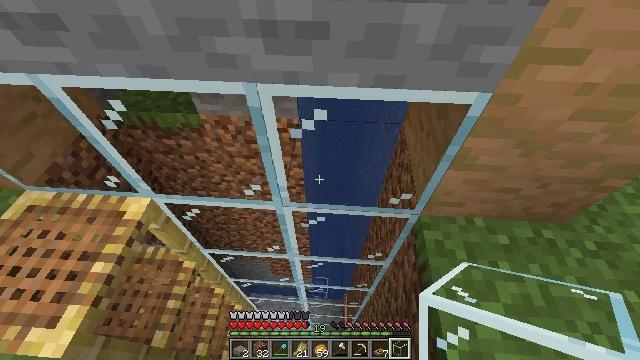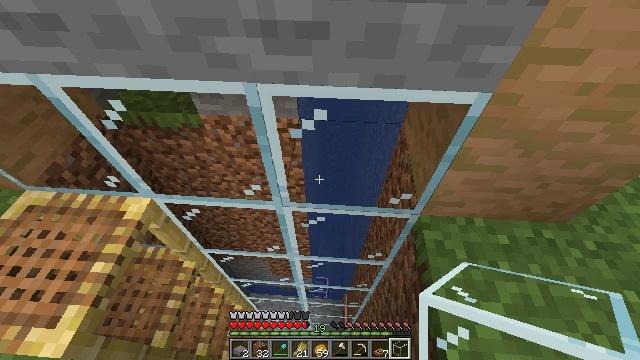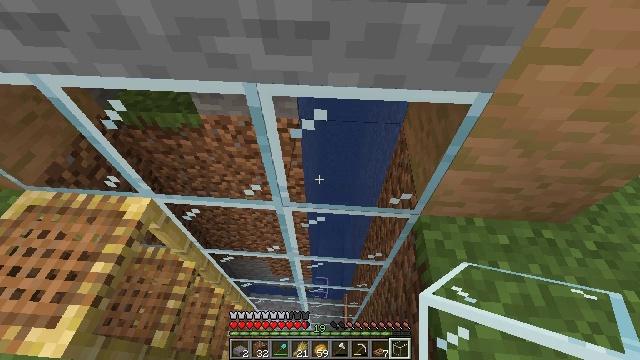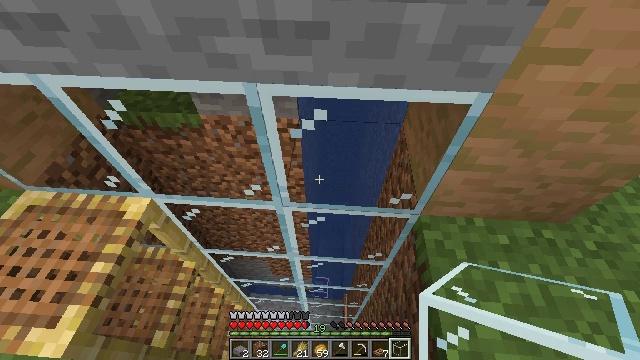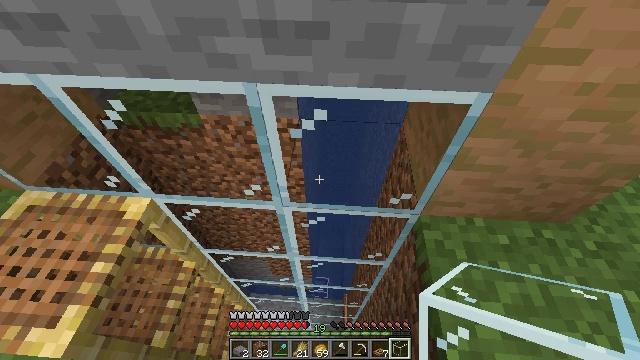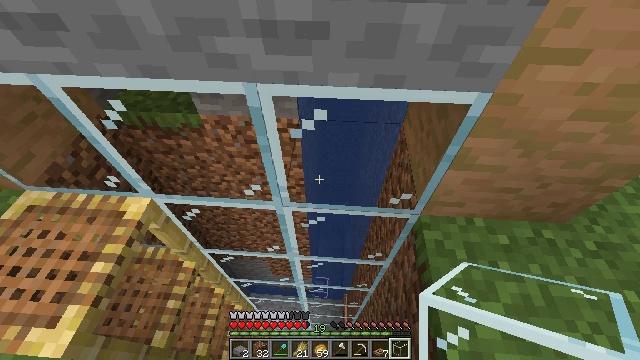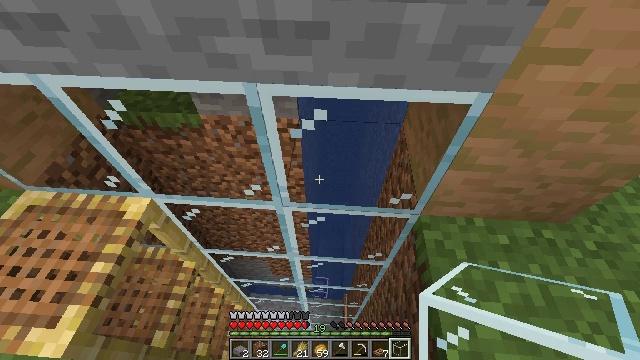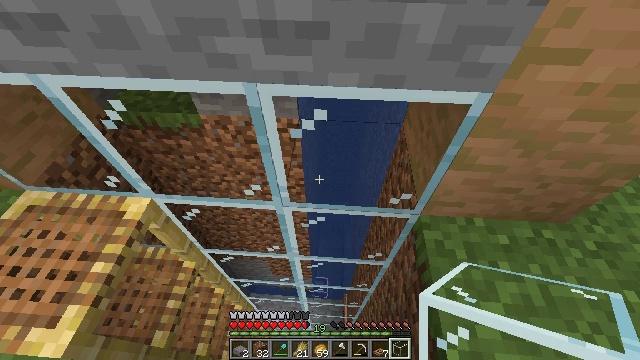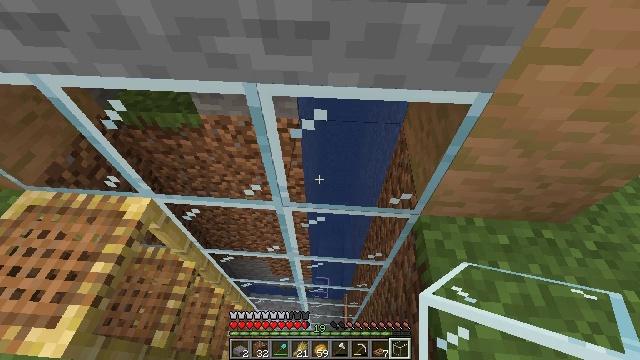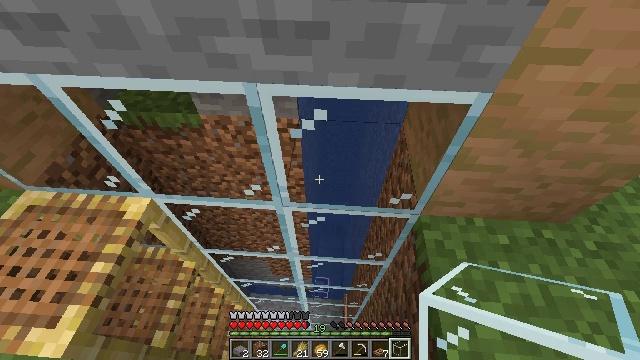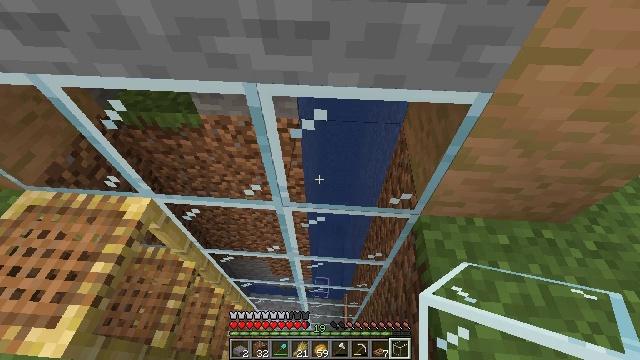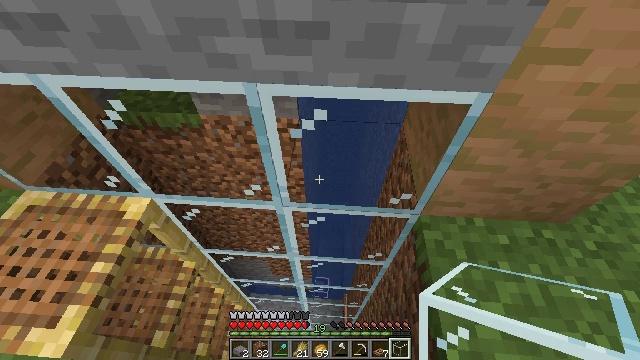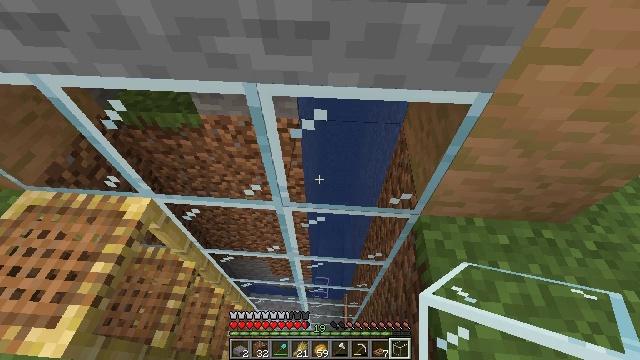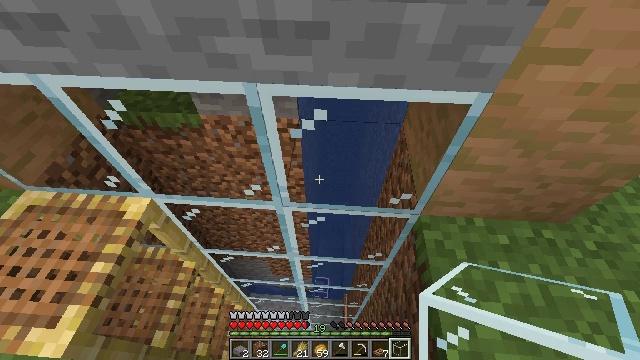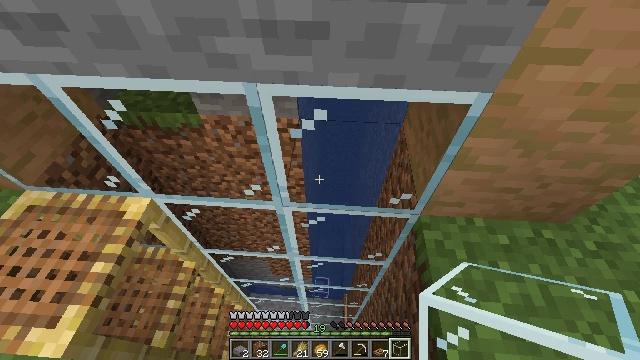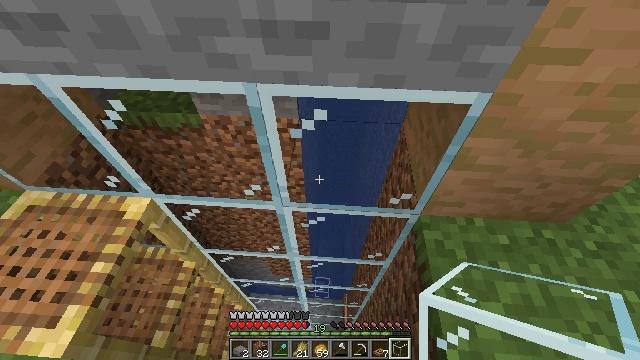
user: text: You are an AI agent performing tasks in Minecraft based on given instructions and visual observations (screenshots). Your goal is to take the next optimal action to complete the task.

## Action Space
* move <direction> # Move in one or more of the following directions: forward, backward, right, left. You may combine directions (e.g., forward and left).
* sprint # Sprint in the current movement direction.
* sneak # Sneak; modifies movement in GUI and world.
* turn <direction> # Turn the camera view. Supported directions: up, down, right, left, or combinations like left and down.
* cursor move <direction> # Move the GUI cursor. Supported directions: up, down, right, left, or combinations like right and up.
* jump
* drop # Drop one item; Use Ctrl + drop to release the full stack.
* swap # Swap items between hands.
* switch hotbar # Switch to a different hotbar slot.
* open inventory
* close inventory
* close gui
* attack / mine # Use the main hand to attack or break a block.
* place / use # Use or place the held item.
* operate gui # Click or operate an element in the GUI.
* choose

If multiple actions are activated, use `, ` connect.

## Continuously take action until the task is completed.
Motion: motion action
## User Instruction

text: Make a jungle sign with jungle wood planks.
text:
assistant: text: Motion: no_op
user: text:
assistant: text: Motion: no_op
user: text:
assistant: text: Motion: no_op
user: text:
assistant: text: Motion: no_op
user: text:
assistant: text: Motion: no_op
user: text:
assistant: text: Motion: no_op
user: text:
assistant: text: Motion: no_op
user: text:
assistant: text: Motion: no_op
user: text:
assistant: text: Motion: no_op
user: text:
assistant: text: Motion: no_op
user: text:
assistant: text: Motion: no_op
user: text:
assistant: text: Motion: no_op
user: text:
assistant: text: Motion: no_op
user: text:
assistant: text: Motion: no_op
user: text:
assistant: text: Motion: no_op
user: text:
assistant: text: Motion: no_op
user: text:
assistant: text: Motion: no_op
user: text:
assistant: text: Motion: no_op
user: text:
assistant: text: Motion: no_op
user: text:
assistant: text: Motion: no_op
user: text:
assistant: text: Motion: no_op
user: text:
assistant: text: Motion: no_op
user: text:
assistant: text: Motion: no_op
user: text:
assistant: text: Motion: no_op
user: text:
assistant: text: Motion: no_op
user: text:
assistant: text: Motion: no_op
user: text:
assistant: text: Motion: no_op
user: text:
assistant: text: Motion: no_op
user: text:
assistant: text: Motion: no_op
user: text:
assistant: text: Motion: no_op